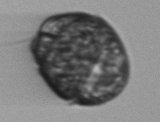
Label: Margalefidinium